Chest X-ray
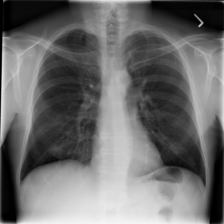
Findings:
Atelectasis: negative
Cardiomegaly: negative
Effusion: negative
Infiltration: negative
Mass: negative
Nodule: positive
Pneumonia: negative
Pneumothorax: negative
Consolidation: negative
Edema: negative
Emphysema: negative
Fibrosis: negative
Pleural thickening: negative
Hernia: negative